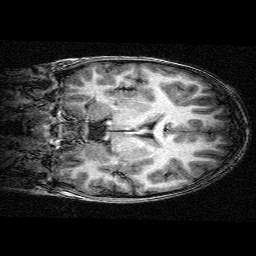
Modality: T1w
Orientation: coronal
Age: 11
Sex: male
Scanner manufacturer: siemens
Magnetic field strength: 3 T
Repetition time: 2.3 s
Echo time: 0.00336 s